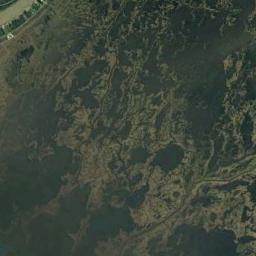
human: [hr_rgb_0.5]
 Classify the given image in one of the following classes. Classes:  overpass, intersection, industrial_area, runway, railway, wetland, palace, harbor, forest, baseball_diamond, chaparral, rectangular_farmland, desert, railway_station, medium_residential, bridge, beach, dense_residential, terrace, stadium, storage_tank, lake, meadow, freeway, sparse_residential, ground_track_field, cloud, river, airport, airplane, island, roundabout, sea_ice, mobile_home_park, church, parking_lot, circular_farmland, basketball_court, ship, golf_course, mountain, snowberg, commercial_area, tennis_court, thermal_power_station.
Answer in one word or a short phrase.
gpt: wetland